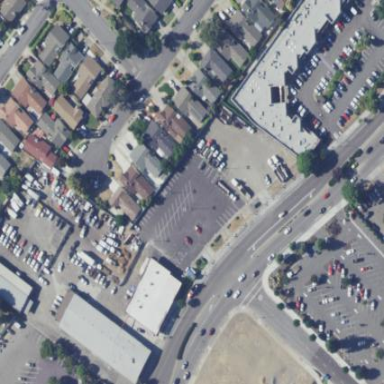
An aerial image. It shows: Retail area.